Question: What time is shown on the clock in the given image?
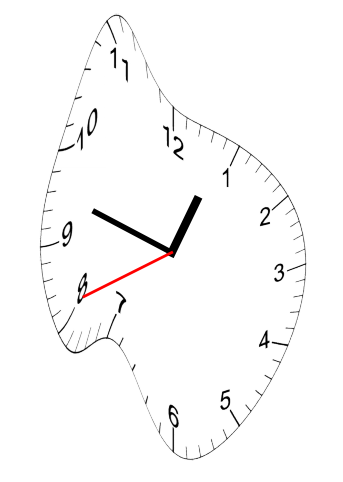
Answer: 12:47:41